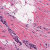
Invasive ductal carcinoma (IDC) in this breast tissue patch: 0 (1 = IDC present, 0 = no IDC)